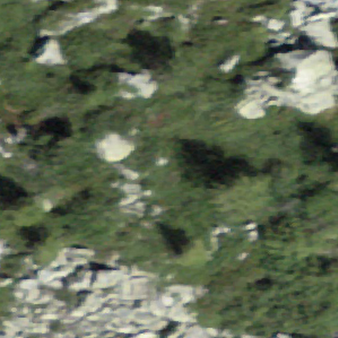
Label: bouldering_area